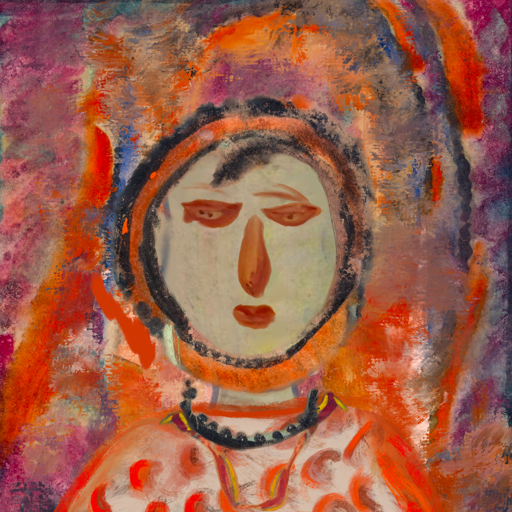
Background: Experience, Head And Neck Front: Hill_Girl, Face Front: Pious_Lady, Bust: Rupkatha, Hair Front: Childish, Head Accessory: Blank, Second Necklace: Gypsy_Mother_1, Necklace: Childish, Baby: Blank